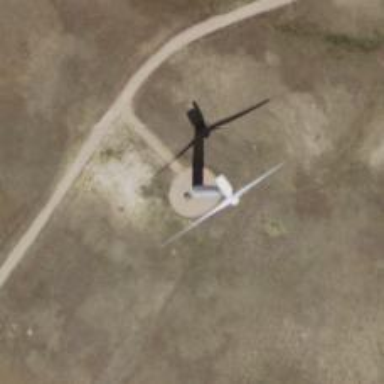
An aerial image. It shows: Wind power generator with wind turbines.